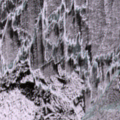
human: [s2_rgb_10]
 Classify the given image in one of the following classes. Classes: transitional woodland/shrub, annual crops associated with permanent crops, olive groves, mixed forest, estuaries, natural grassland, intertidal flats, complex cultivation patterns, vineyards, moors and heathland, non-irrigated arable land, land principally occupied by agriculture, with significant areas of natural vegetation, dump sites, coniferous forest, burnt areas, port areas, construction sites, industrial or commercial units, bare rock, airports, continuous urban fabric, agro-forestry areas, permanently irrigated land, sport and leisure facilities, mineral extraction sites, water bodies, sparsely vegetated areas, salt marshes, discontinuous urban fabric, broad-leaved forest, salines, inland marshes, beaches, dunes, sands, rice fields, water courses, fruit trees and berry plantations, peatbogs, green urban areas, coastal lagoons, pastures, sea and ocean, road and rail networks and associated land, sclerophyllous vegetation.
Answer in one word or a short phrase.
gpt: sea and ocean